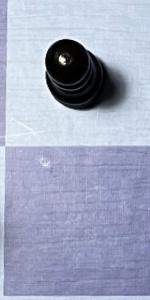
Label: Empty